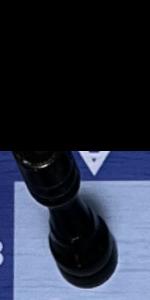
Label: Rook_Black